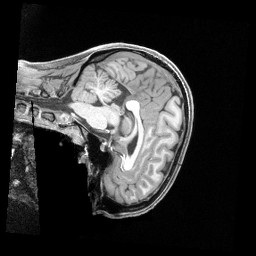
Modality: T1w
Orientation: sagittal
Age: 77
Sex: female
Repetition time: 2.4 s
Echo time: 0.00222 s